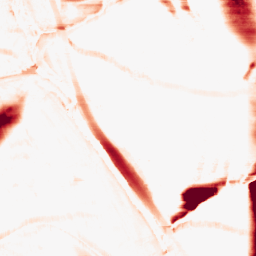
Category: morphological
Decomposition family: morphological_rect
Decomposition parameters: operation: opening
width: 50
height: 10
Upsampling method: linear_exact
Upsampling parameters: scale: 4
Upsampling scale: 4